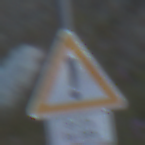
Verkehrszeichen: Gefahrenstelle
Zusatzzeichen unten: ZeitangabenOhneBeschraenkungAufWochentage2
Umgebung: Outdoor, RoadRail
Tageszeit: SunriseSunset
Wetter: Clear
Licht: Natural
Jahreszeit: NotSpecified
Kontrast: LowContrast